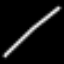
Label: line